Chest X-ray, PA view. Patient: 76 years old, sex M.
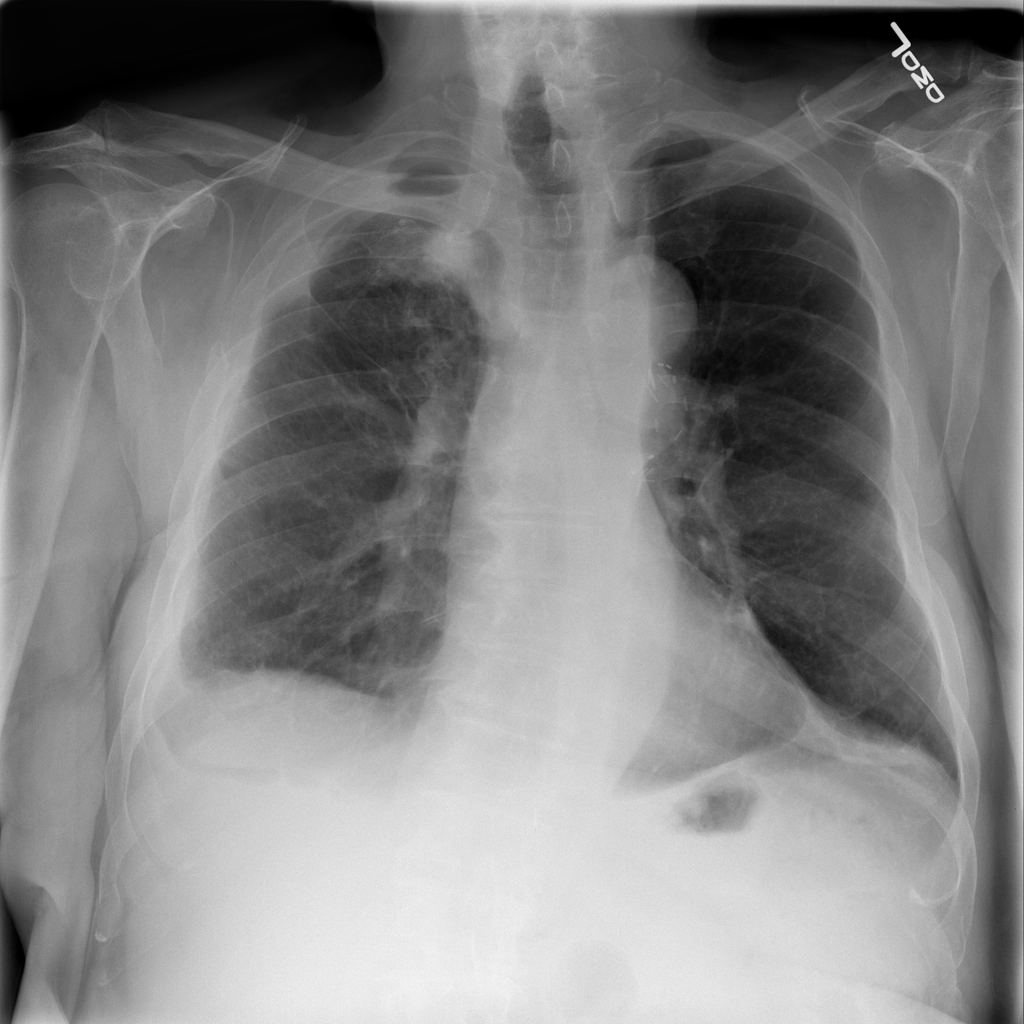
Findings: Effusion, Pleural_Thickening